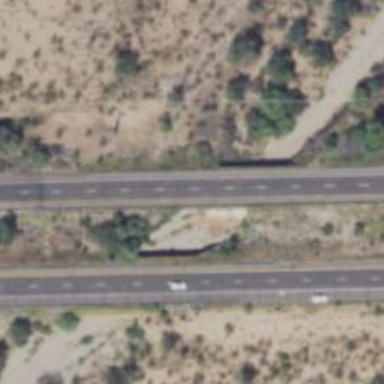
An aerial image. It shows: Bridge over trunk highway expressway.